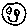
Label: smiley face